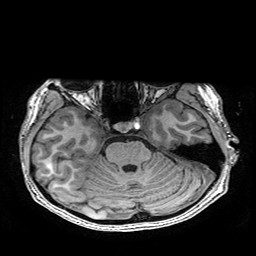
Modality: T1w
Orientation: coronal
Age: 19
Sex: female
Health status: healthy